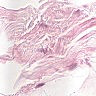
Metastatic tissue present: no